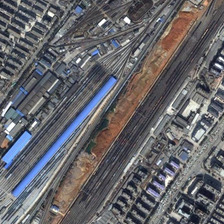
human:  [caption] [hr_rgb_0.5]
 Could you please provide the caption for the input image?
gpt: many buildings are in two sides of a railway station with a long blue building .

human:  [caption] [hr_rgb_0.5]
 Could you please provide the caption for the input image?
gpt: many buildings are in two sides of a railway station with a long blue building .

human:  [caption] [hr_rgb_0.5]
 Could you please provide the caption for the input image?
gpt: many buildings are in two sides of a railway station with a long blue building .

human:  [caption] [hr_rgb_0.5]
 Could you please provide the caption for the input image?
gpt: many buildings are in two sides of a railway station with a long blue building .

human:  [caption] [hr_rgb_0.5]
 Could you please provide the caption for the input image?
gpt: many buildings are in two sides of a railway station with a long blue building .